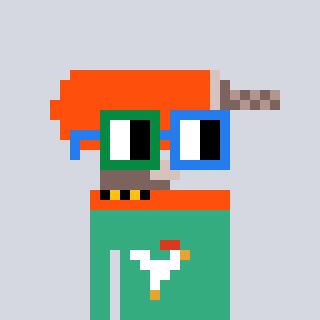
a pixel art character with square green and blue glasses, a drill-shaped head and a teal-colored body on a cool background